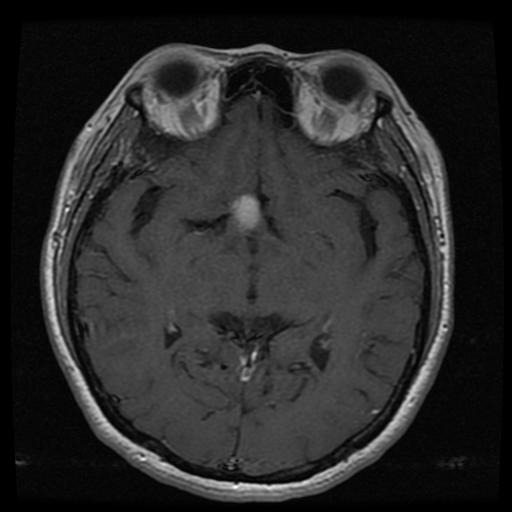
Label: pituitary